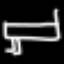
Label: bed